Question: I have a problem with drawing. I have a frame with one button. Using the mouse, I draw a transculent rectangle. But I have a small problem, because when drawing this rectangle, it is drawing behind the button and I want this rectangle to be over the button.
This is a screenshot:

And this is the code:
'''
package draw;
import java.awt.*;
import java.awt.event.*;
import java.util.ArrayList;
import java.util.List;
import javax.swing.*;
import javax.swing.event.*;
public class Selection extends JPanel
implements ChangeListener {
/**
*
*/
private static final long serialVersionUID = 1L;
private static final int WIDE = 640;
private static final int HIGH = 640;
private List<Node> nodes = new ArrayList<Node>();
private Point mousePt = new Point(WIDE / 2, HIGH / 2);
private Rectangle mouseRect = new Rectangle();
private boolean selecting = false;
public static void main(String[] args) throws Exception {
EventQueue.invokeLater(new Runnable() {
public void run() {
JFrame f = new JFrame("GraphPanel");
f.setDefaultCloseOperation(JFrame.EXIT_ON_CLOSE);
Selection gp = new Selection();
f.add(new JScrollPane(gp), BorderLayout.CENTER);
f.pack();
f.setVisible(true);
}
});
}
Selection() {
JButton but=new JButton("Button");
add(but);
this.setPreferredSize(new Dimension(WIDE, HIGH));
this.addMouseListener(new MouseHandler());
this.addMouseMotionListener(new MouseMotionHandler());
}
@Override
public void paintComponent(Graphics g) {
g.setColor(new Color(0x00f0f0f0));
g.fillRect(0, 0, getWidth(), getHeight());
g.setColor(Color.BLACK);
((Graphics2D) g).setComposite(AlphaComposite.getInstance(rule, alpha));
g.fillRect(mouseRect.x, mouseRect.y,
mouseRect.width, mouseRect.height);
g.drawRect(mouseRect.x, mouseRect.y,
mouseRect.width, mouseRect.height);
}
int rule = AlphaComposite.SRC_OVER;
float alpha = 0.85F;
private class MouseHandler extends MouseAdapter {
@Override
public void mouseReleased(MouseEvent e) {
selecting = false;
mouseRect.setBounds(0, 0, 0, 0);
if (e.isPopupTrigger()) {
}
e.getComponent().repaint();
}
@Override
public void mousePressed(MouseEvent e) {
mousePt = e.getPoint();
Node.selectNone(nodes);
selecting = true;
e.getComponent().repaint();
}
}
private class MouseMotionHandler extends MouseMotionAdapter {
@Override
public void mouseDragged(MouseEvent e) {
if (selecting) {
mouseRect.setBounds(
Math.min(mousePt.x, e.getX()),
Math.min(mousePt.y, e.getY()),
Math.abs(mousePt.x - e.getX()),
Math.abs(mousePt.y - e.getY()));
}
e.getComponent().repaint();
}
}
/** A Node represents a node in a graph. */
private static class Node {
private Color color;
private boolean selected = false;
private Rectangle b = new Rectangle();
/** Draw this node. */
public void draw(Graphics g) {
g.setColor(this.color);
if (selected) {
g.setColor(Color.darkGray);
g.drawRect(b.x, b.y, b.width, b.height);
}
}
/** Mark this node as slected. */
public void setSelected(boolean selected) {
this.selected = selected;
}
/** Select no nodes. */
public static void selectNone(List<Node> list) {
for (Node n : list) {
n.setSelected(false);
}
}
}
@Override
public void stateChanged(ChangeEvent arg0) {
// TODO Auto-generated method stub
}
}
'''
How can I solve this problem?
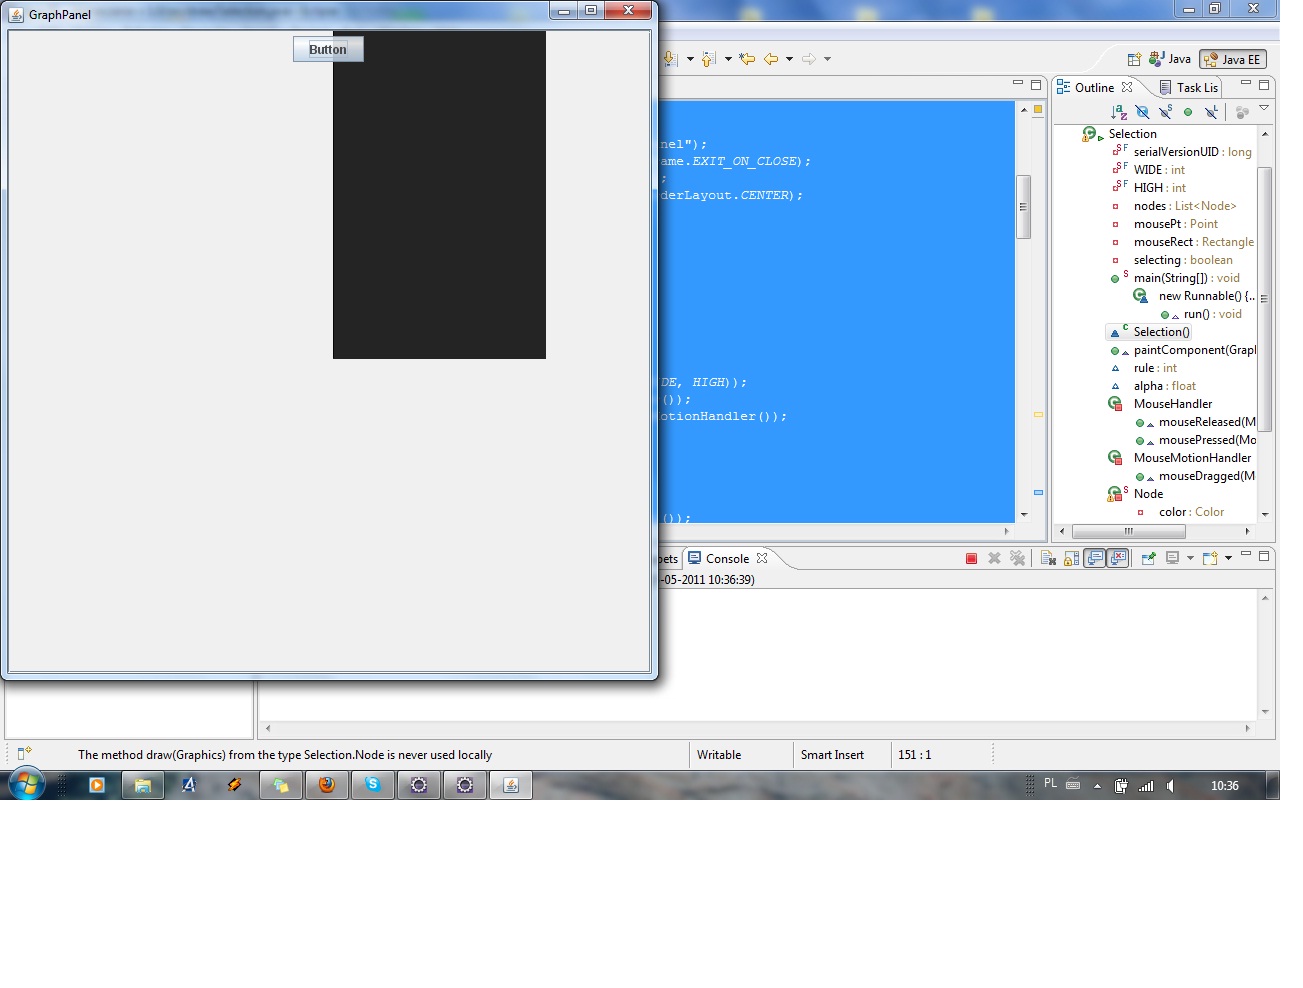
Answer: Normally custom painting is done by overriding the paintComponent() method. So the painting order is to paint the component and then the children are painted. So the button is painted on top of the rectangle.
In this case you want the rectangle to be painted after the children so you can do this by overriding the paint() method. Now the panel and its children will be painted. Then your rectangle will be painted so it gets painted on top of the button.
So your basic code should be:
'''
@Override
public void paint(Graphics g)
{
super.paint(g); // added this
g.setColor(new Color(0x00f0f0f0));
// g.fillRect(0, 0, getWidth(), getHeight());
g.setColor(Color.BLACK);
((Graphics2D) g).setComposite(AlphaComposite.getInstance(rule, alpha));
g.fillRect(mouseRect.x, mouseRect.y, mouseRect.width, mouseRect.height);
g.drawRect(mouseRect.x, mouseRect.y, mouseRect.width, mouseRect.height);
}
'''